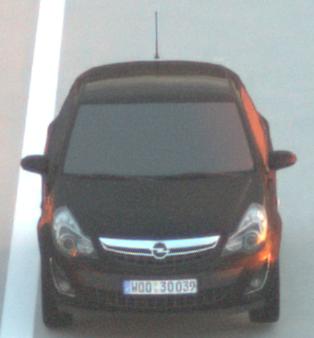
Make: Opel
Model: Corsa 1.2
Detailed model: Corsa (D)
Model produced from: 2011/01
Model produced until: 2014/08
Doors: 3
Color: black
Road condition: dry road
Daytime: sunrise or sunset
Contrast: medium contrast